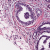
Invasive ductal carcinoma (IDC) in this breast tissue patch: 1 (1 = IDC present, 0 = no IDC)